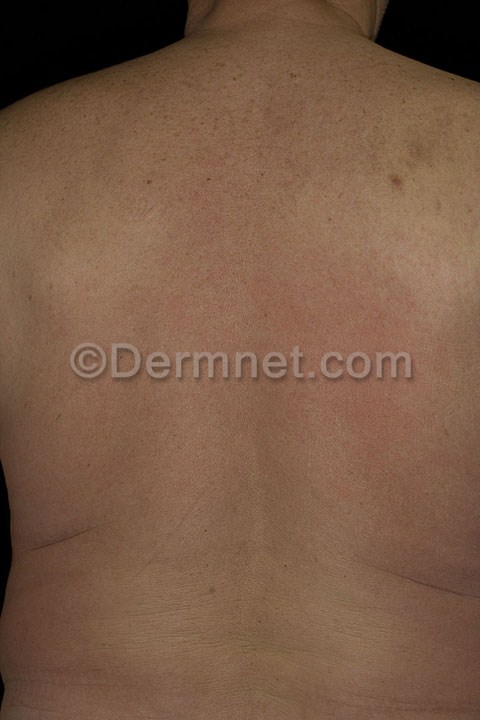
Disease: Exanthems and Drug Eruptions